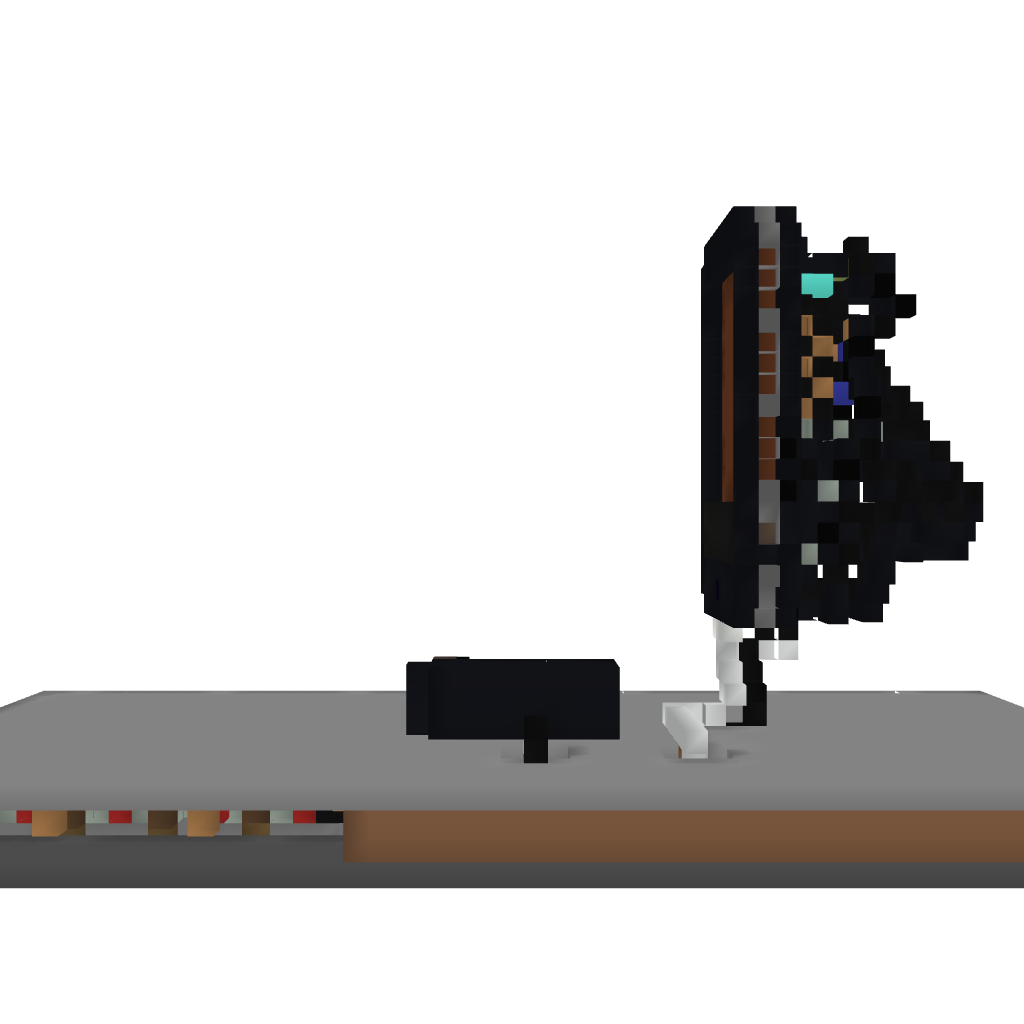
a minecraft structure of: Mphone